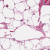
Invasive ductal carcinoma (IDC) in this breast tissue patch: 0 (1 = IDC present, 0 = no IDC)